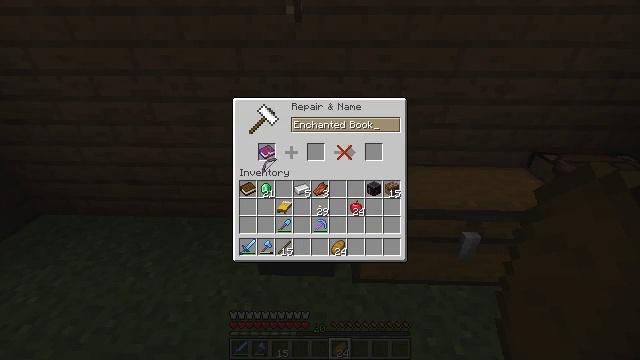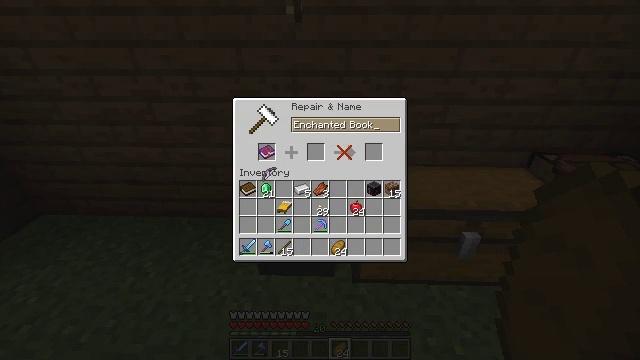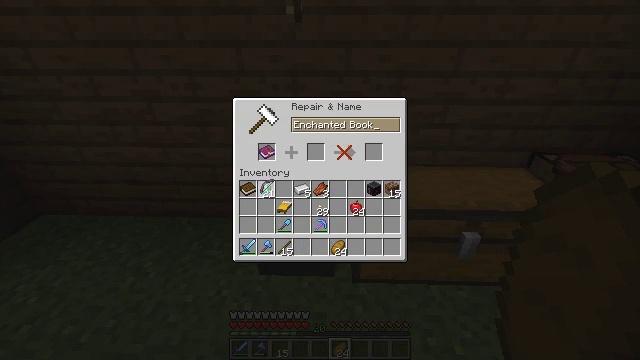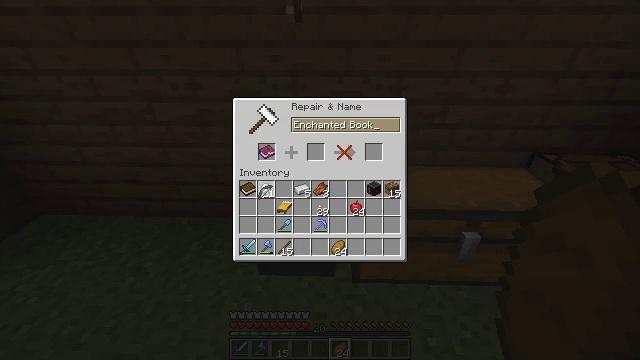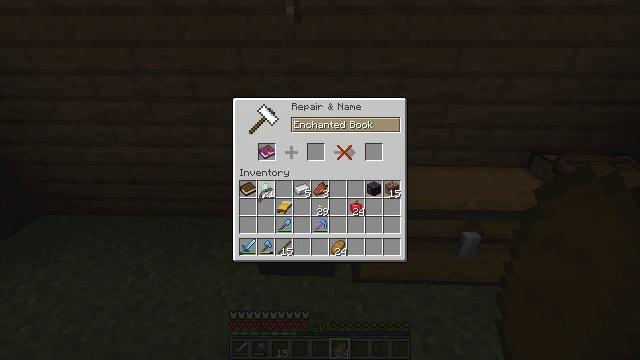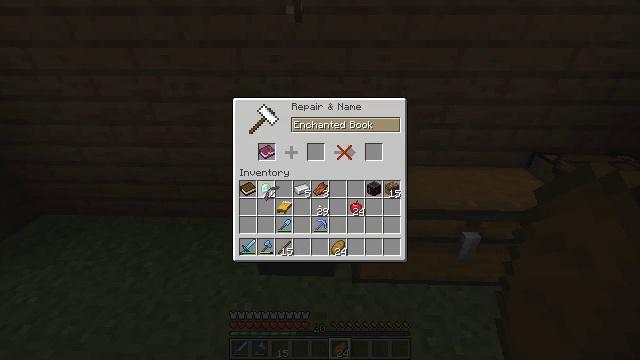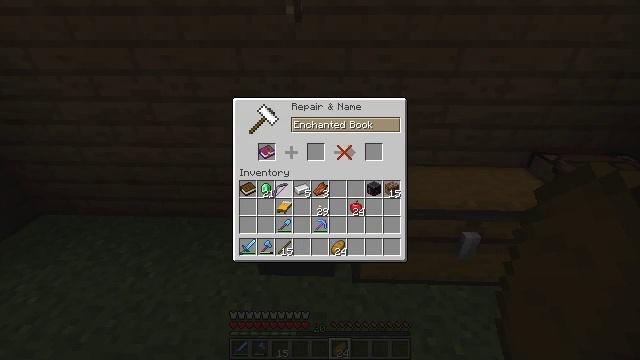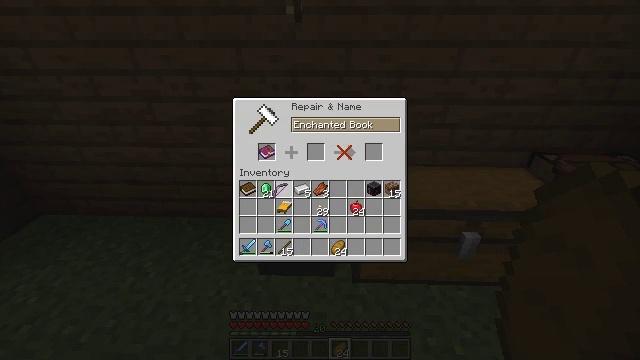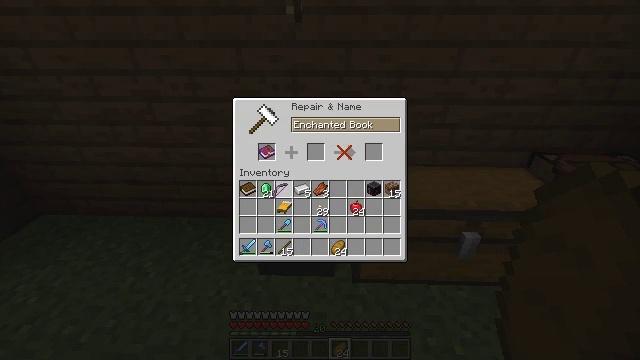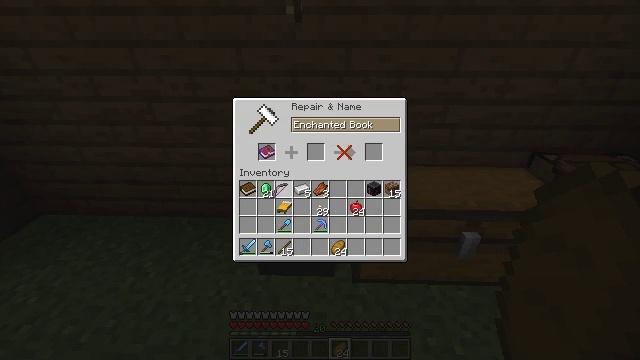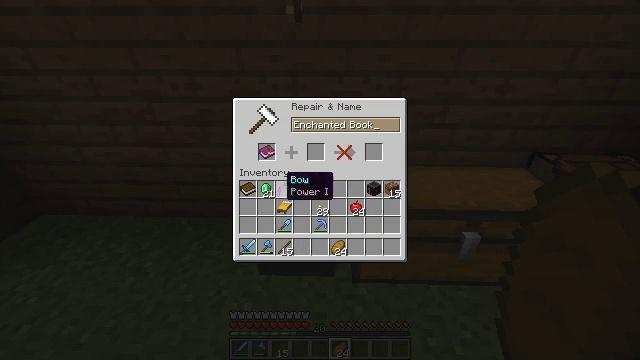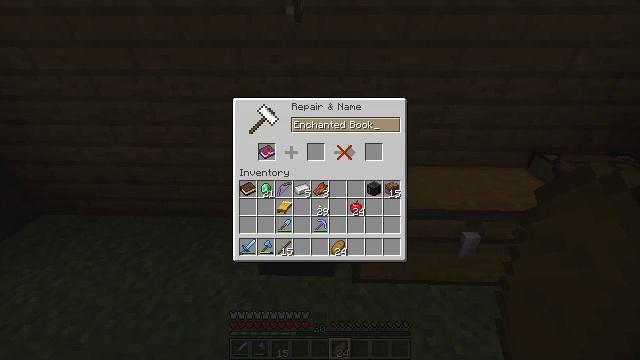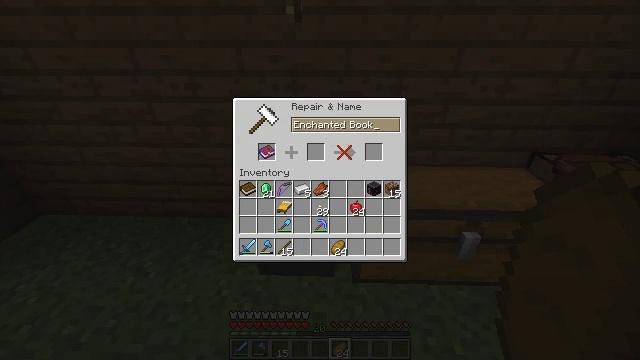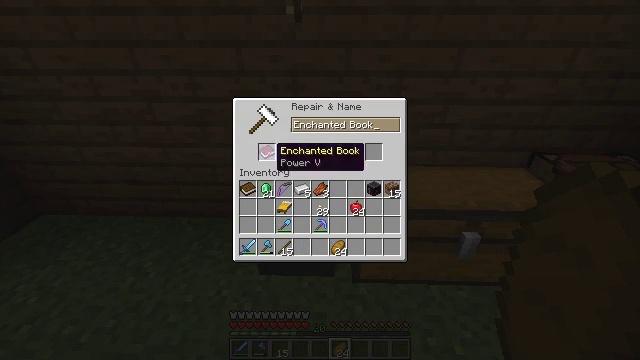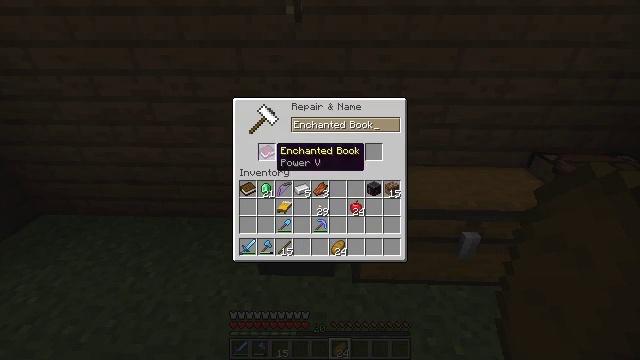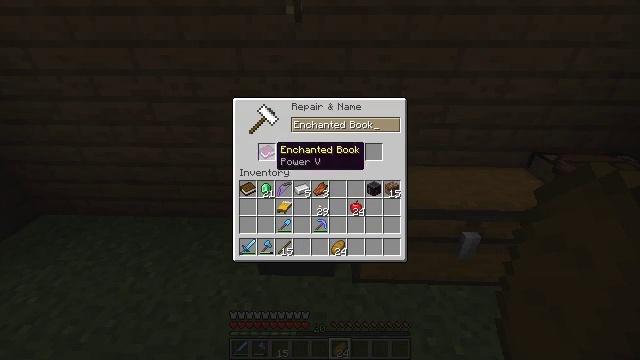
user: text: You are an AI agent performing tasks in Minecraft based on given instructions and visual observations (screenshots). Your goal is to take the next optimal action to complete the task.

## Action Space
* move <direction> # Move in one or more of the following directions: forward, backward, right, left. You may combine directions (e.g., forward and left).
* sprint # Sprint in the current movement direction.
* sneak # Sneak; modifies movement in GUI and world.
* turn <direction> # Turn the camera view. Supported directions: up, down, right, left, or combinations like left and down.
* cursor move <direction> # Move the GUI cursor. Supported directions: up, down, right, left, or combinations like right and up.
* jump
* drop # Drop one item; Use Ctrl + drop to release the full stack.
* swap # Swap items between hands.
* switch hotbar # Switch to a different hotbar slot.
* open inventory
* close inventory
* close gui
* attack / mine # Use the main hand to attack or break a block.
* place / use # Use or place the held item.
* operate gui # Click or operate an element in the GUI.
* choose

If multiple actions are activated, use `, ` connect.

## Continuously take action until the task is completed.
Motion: motion action
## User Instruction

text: Combine ingredients to craft a cookie.
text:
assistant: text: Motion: cursor move down
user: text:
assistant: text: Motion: cursor move down
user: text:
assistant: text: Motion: no_op
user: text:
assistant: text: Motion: no_op
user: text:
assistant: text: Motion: cursor move right
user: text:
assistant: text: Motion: cursor move right
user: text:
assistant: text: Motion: operate gui
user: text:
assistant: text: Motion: operate gui
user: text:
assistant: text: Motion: operate gui
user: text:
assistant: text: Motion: no_op
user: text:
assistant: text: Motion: cursor move left and up
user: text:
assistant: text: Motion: no_op
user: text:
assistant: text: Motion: sneak, cursor move up
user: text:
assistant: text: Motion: sneak
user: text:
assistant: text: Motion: sneak
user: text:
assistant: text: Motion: sneak, operate gui
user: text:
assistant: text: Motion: sneak, operate gui
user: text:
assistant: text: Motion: sneak, cursor move down
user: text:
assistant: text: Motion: sneak, cursor move down
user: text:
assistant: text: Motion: sneak
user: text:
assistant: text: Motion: no_op
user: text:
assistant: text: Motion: no_op
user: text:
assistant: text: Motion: sneak, operate gui
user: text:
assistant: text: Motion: sneak, operate gui
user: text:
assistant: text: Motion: sneak, cursor move right, operate gui
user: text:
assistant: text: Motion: sneak, cursor move right
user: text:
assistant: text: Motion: sneak
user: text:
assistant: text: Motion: sneak
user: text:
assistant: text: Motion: sneak
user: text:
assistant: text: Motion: sneak